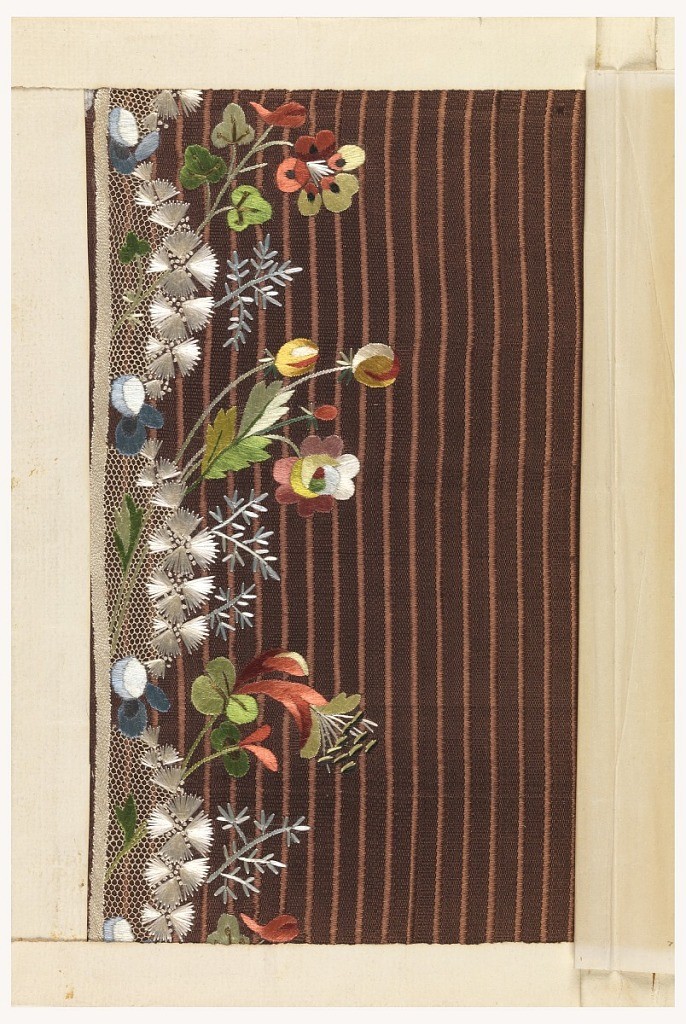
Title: Embroidery sample
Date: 1790–1800
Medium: silk, net, paper Technique: embroidery and appliqué on a compound foundation
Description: Multicolored embroidery in a floral design with net appliqué on a brown ground fabric.